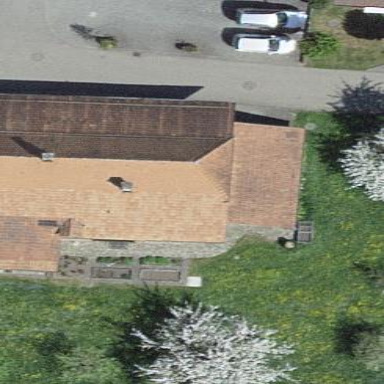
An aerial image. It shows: Residential building with half-hipped roof made of roof tiles.